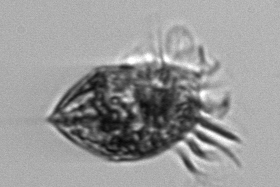
Label: Strombidium_morphotype1